Question: '''
Android Studio 1.2
'''
Hello,
I am trying to get this alignment correct to the following wireframe.

I am only using gridlayout for this and don't want to use linear or relative layout or nested layouts.
I have gotten it close using the following xml. Just need some help with some final touches to make it look perfect.
'''
<?xml version="1.0" encoding="utf-8"?>
<GridLayout xmlns:android="http://schemas.android.com/apk/res/android"
android:layout_width="match_parent"
android:layout_height="?android:attr/listPreferredItemHeightLarge"
android:columnCount="6"
android:orientation="horizontal"
android:padding="6dp">
<TextView
android:id="@+id/tvDate"
android:layout_gravity="start"
android:text="16 Mar 2015"
android:textSize="18sp"/>
<TextView
android:id="@+id/tvCorrectTxt"
android:layout_gravity="end"
android:layout_columnSpan="2"
android:text="Correct 20"
android:textSize="18sp"/>
<ImageView
android:id="@+id/ivCorrect"
android:layout_columnSpan="2"
android:layout_gravity="top"
android:src="@drawable/ic_action_good"/>
<ImageView
android:id="@+id/ivArrow"
android:layout_rowSpan="2"
android:layout_gravity="center"
android:src="@drawable/ic_action_next_item"/>
<TextView
android:id="@+id/tvTime"
android:layout_gravity="start|bottom"
android:text="22:15"
android:textSize="18sp"/>
<TextView
android:id="@+id/tvIncorrect"
android:layout_gravity="end|bottom"
android:layout_columnSpan="2"
android:text="Incorrect 18"
android:textSize="18sp"/>
<ImageView
android:id="@+id/ivIncorrect"
android:layout_gravity="bottom"
android:src="@drawable/ic_action_bad"/>
</GridLayout>
'''
Many thanks for any suggestions,
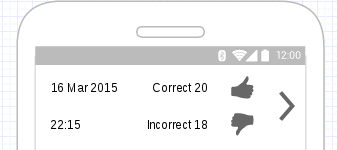
Answer: Your layout (from the pic) looks fairly static - not many moving parts. Why not implement it as a custom 'Viewgroup'? Since you're after performance, this would be the way to go.
Positioning of child views will be relative to the 'ViewGroup', rather than the children themselves. Math involved:
- - - - -
- 'container's height/3''y = 0.333*availableHeight''2*container's height/3''y = 0.666*availableHeight'-
CusViewGroup:
'''
public class CusViewGroup extends ViewGroup {
// In case we have to explicitly set the viewgroup's height
private int mDesiredHeight;
public CusViewGroup(Context context, AttributeSet attrs) {
super(context, attrs);
// Attribute array
int[] attrss = new int[] { android.R.attr.listPreferredItemHeightLarge };
TypedArray a = context.getTheme().obtainStyledAttributes(attrss);
// 200 is being used as the default value.
// This should actually be defined in res/values/dimens.xml
// and retrieved using
// getResources.getDimensionPixelSize(R.dimen.defaultListItemHeight)
mDesiredHeight = a.getDimensionPixelSize(0, 200);
a.recycle();
}
@Override
protected void onLayout(boolean changed, int left, int top, int right, int bottom) {
final int count = getChildCount();
final int parentLeft = getPaddingStart();
final int parentRight = right - left - getPaddingEnd();
final int parentTop = getPaddingTop();
final int parentBottom = bottom - top - getPaddingBottom();
final int availableParentWidth = parentRight - parentLeft;
final int availableParentHeight = parentBottom - parentTop;
final int columnWidth = availableParentWidth/6;
for (int i = 0; i < count; i++) {
final View child = getChildAt(i);
if (child.getVisibility() != GONE) {
final int width = child.getMeasuredWidth();
final int height = child.getMeasuredHeight();
int childLeft, childTop;
// We can use the assigned ids and calculate
// view positions.
switch(child.getId()) {
case R.id.tvDate:
childLeft = parentLeft;
childTop = parentTop + availableParentHeight/3 - height/2;
break;
case R.id.tvCorrectTxt:
childLeft = parentLeft + columnWidth*4 - width;
childTop = parentTop + availableParentHeight/3 - height/2;
break;
case R.id.ivCorrect:
childLeft = parentLeft + columnWidth*4 + (columnWidth - width) / 2;
childTop = parentTop + availableParentHeight/3 - height/2;
break;
case R.id.ivArrow:
childLeft = parentRight - width;
childTop = parentTop + (availableParentHeight - height) / 2;
break;
case R.id.tvTime:
childLeft = parentLeft;
childTop = parentTop + 2*availableParentHeight/3 - height/2;
break;
case R.id.tvIncorrect:
childLeft = parentLeft + columnWidth*4 - width;
childTop = parentTop + 2*availableParentHeight/3 - height/2;
break;
case R.id.ivIncorrect:
childLeft = parentLeft + columnWidth*4 + (columnWidth - width) / 2;
childTop = parentTop + 2*availableParentHeight/3 - height/2;
break;
default:
// We shouldn't be here
child.setVisibility(View.GONE);
continue;
}
// layout child
child.layout(childLeft, childTop, childLeft + width, childTop + height);
}
}
}
@Override
protected void onMeasure(int widthMeasureSpec, int heightMeasureSpec) {
super.onMeasure(widthMeasureSpec, heightMeasureSpec);
// We're using an exact value for height & MATCH_PARENT for width
int height = getMeasuredHeight();
if (MeasureSpec.getMode(heightMeasureSpec) != MeasureSpec.EXACTLY) {
// Use mDesiredHeight if heightMeasureSpec is not
// measured exactly.
height = mDesiredHeight;
// Update heightMeasureSpec
heightMeasureSpec = MeasureSpec.makeMeasureSpec(height, MeasureSpec.EXACTLY);
}
setMeasuredDimension(getMeasuredWidth(), height);
final int count = getChildCount();
// measure children
for (int i = 0; i < count; i++) {
final View child = getChildAt(i);
int childWidthMeasureSpec;
int childHeightMeasureSpec;
childWidthMeasureSpec = getChildMeasureSpec(widthMeasureSpec,
0, LayoutParams.WRAP_CONTENT);
childHeightMeasureSpec = getChildMeasureSpec(heightMeasureSpec, 0, LayoutParams.WRAP_CONTENT);
child.measure(childWidthMeasureSpec, childHeightMeasureSpec);
}
}
}
'''
Now, for the xml, we don't need to define much. Just throw in all the children and let 'onLayout(..)' handle placements.
'''
<?xml version="1.0" encoding="utf-8"?>
<!-- paddingStart=18dp(10dp + 8dp) because ivArrow's size(32dp) - optical square(24dp) = 8dp -->
<your.package.name.CusViewGroup xmlns:android="http://schemas.android.com/apk/res/android"
android:layout_width="match_parent"
android:layout_height="?android:attr/listPreferredItemHeightLarge"
android:paddingStart="18dp"
android:paddingEnd="10dp"
android:background="#ffffff">
<TextView
android:id="@+id/tvDate"
android:layout_width="wrap_content"
android:layout_height="wrap_content"
android:text="16 Mar 2015"
android:textColor="#858585"
android:textSize="18sp"/>
<TextView
android:id="@+id/tvCorrectTxt"
android:layout_width="wrap_content"
android:layout_height="wrap_content"
android:text="Correct 20"
android:textColor="#858585"
android:textSize="18sp"/>
<ImageView
android:id="@+id/ivCorrect"
android:layout_width="wrap_content"
android:layout_height="wrap_content"
android:src="@drawable/ic_action_good"/>
<ImageView
android:id="@+id/ivArrow"
android:layout_width="wrap_content"
android:layout_height="wrap_content"
android:src="@drawable/ic_action_next_item"/>
<TextView
android:id="@+id/tvTime"
android:layout_width="wrap_content"
android:layout_height="wrap_content"
android:text="22:15"
android:textSize="18sp"
android:textColor="#858585"/>
<TextView
android:id="@+id/tvIncorrect"
android:layout_width="wrap_content"
android:layout_height="wrap_content"
android:text="Incorrect 18"
android:textColor="#858585"
android:textSize="18sp"/>
<ImageView
android:id="@+id/ivIncorrect"
android:layout_width="wrap_content"
android:layout_height="wrap_content"
android:src="@drawable/ic_action_bad"/>
</com.appeaser.playground.CusViewGroup>
'''
If you want the child views to support padding/margin, you can do so by changing 'onLayout(...)' & 'onMeasure(...)'. To support RTL, modify 'onLayout(...)'.
:

---
: